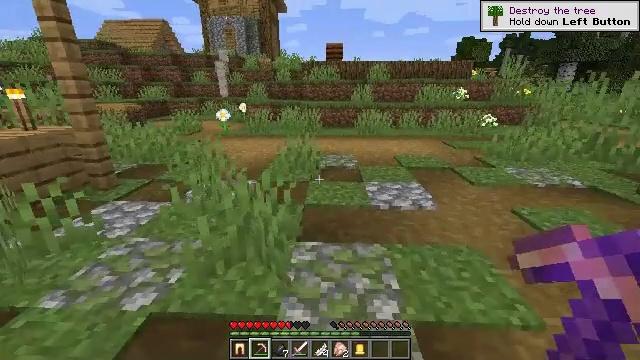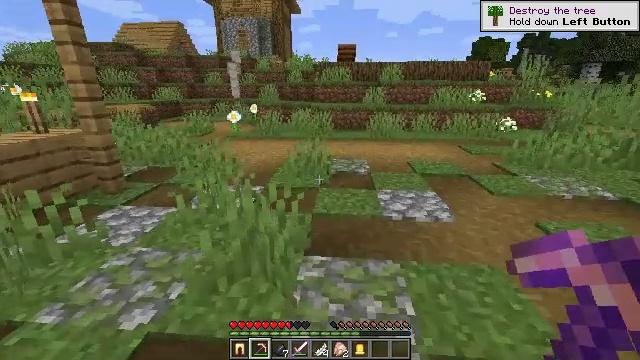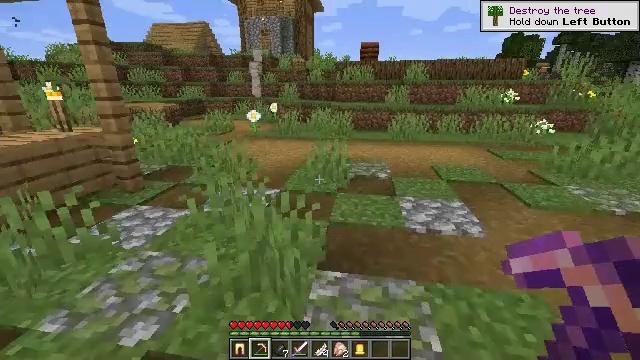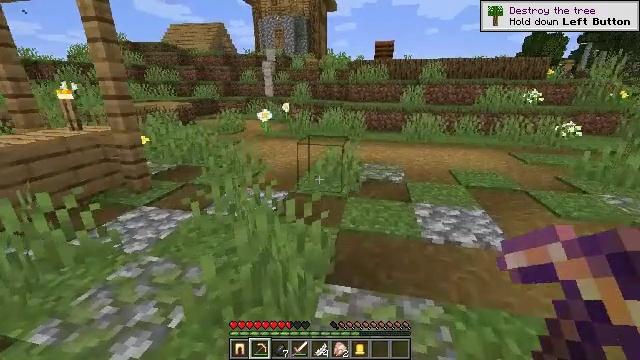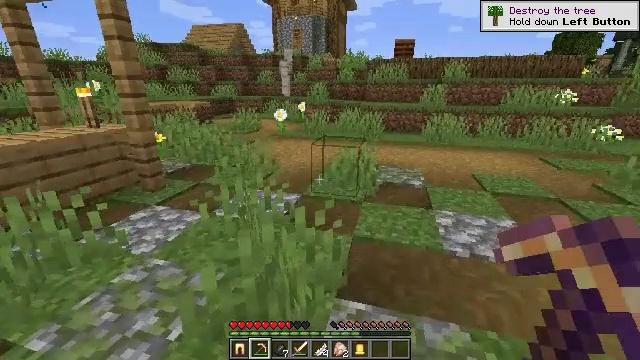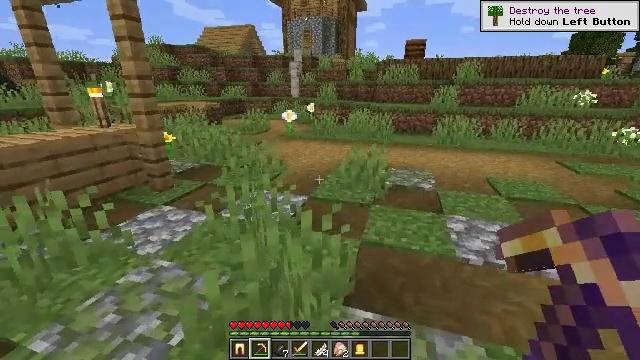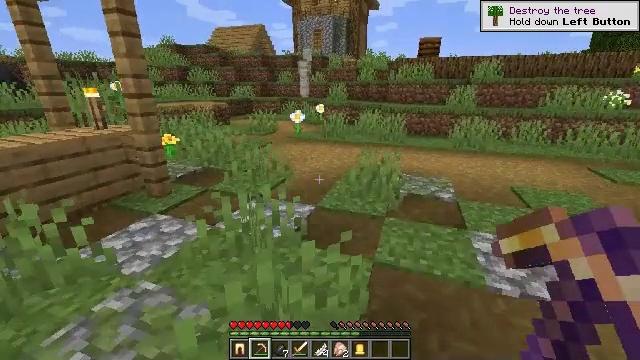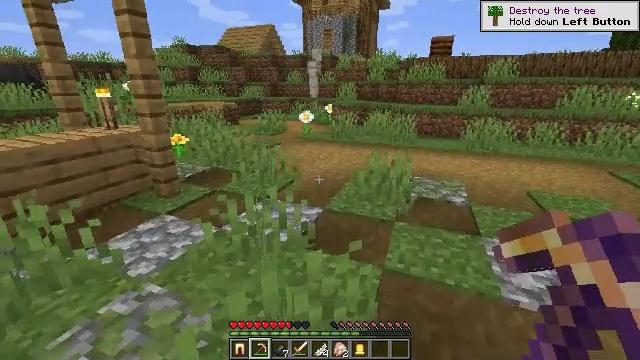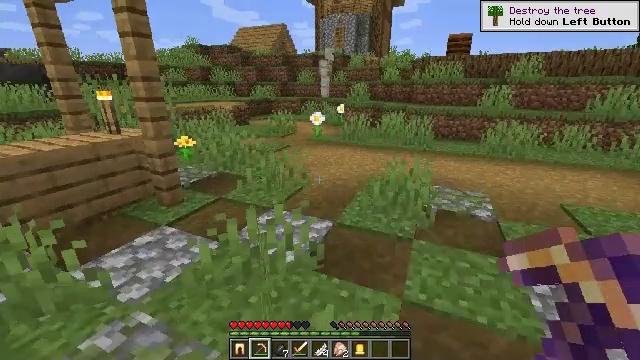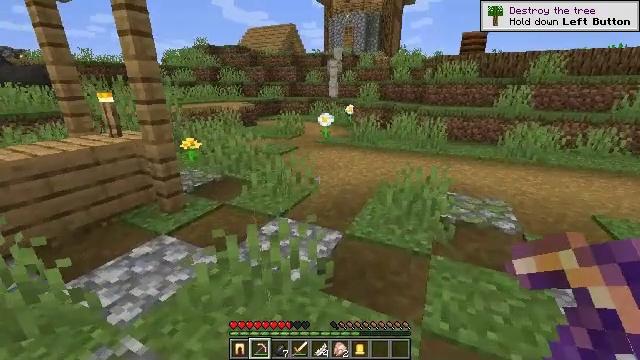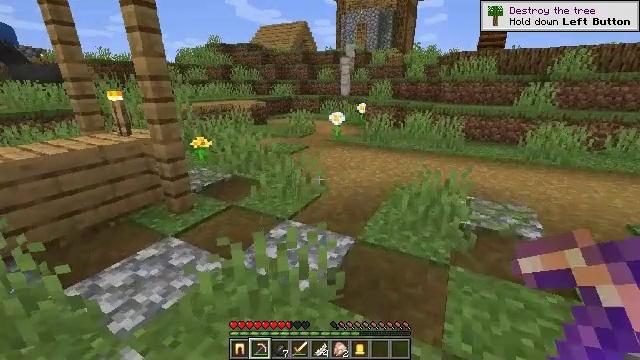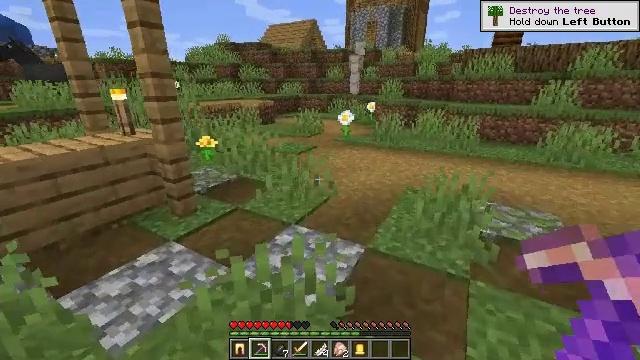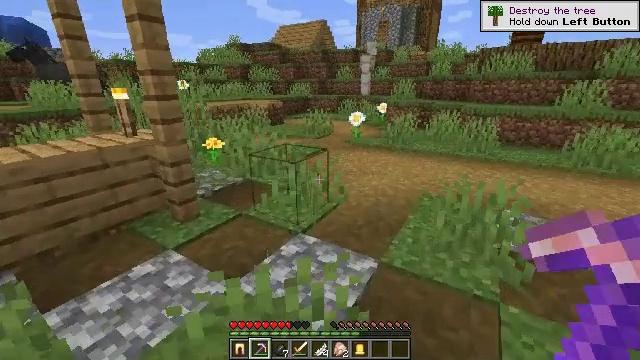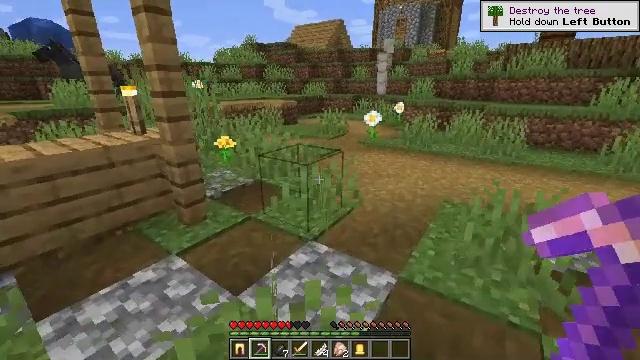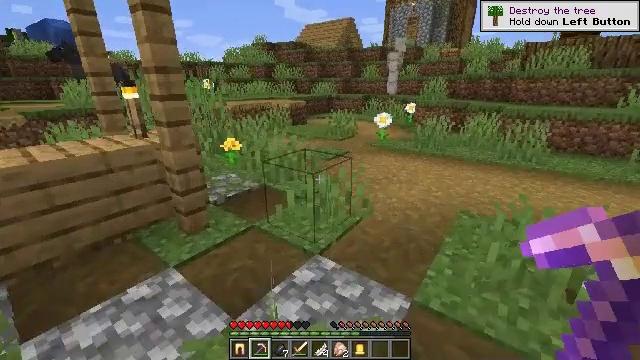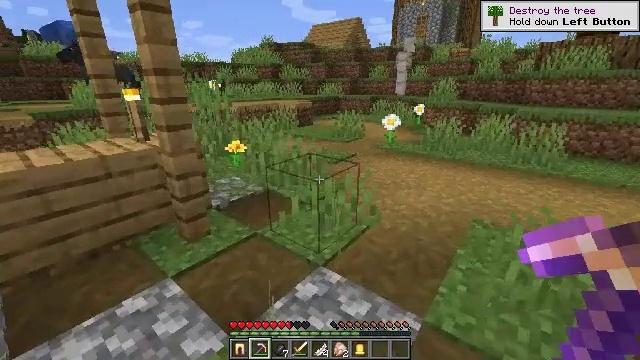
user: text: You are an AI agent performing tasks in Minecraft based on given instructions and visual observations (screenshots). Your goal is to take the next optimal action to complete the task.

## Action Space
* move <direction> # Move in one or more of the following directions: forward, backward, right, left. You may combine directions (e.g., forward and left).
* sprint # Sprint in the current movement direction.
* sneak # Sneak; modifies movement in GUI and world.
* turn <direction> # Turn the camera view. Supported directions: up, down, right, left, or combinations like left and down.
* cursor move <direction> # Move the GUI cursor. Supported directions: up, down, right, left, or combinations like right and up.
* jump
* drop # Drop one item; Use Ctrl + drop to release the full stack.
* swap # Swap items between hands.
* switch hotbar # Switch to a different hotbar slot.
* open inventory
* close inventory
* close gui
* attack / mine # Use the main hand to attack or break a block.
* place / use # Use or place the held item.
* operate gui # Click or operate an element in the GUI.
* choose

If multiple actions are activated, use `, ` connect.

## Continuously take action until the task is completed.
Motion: motion action
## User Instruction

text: Break the yellow bed.
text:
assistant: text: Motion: move forward, turn left
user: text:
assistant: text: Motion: move forward, turn left
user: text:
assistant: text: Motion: move forward, turn left
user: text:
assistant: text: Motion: move forward, turn left
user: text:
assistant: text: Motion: move forward, turn left
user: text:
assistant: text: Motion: move forward, turn left
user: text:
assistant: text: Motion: move forward, turn left
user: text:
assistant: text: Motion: move forward, turn left
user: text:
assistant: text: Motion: move forward, turn left
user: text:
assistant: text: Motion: move forward, turn left
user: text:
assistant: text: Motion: move forward, turn left
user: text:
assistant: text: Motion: move forward, turn left
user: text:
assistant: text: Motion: move forward, turn left
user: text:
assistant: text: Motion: move forward, turn left
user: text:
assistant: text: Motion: move forward, turn left
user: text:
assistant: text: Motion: move forward
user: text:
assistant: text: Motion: move forward
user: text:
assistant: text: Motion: move forward
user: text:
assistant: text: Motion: move forward
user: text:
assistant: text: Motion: move forward
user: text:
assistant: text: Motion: move forward
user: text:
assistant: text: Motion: move forward
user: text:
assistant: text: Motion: move forward, turn left
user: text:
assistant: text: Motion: move forward, turn left
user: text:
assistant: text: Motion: move forward
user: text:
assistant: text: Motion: move forward
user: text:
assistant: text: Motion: move forward
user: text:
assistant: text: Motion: move forward
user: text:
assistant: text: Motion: move forward
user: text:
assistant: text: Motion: move forward